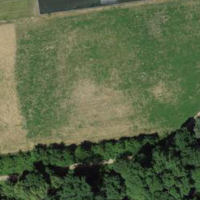
EUNIS habitat code: 53
Species observed at this site:
Pararge aegeria
Panorpa communis
Vanessa atalanta